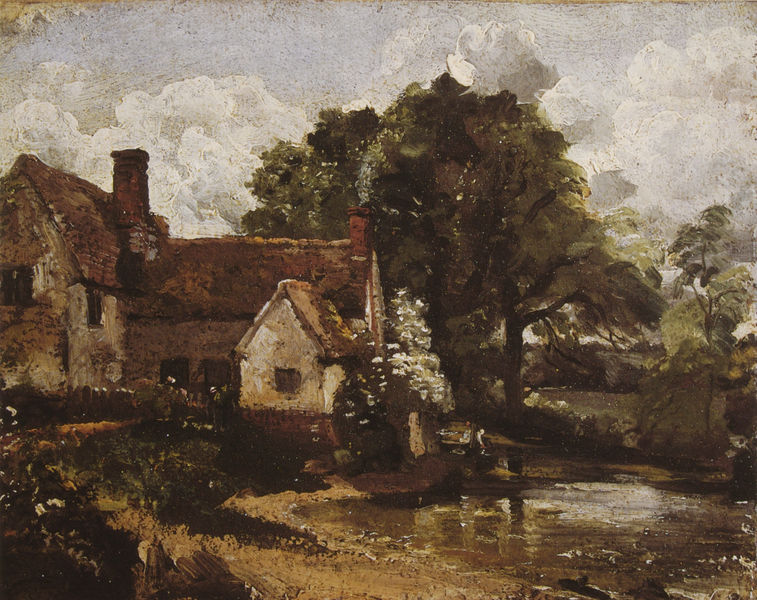
Titel: Willy Lott's House
Künstler: John Constable
Standort: Ipswich (UK)
Institution: Ipswich Museums and Art Galleries
Schlagwörter: baum, blau, blätter, dunkel, gemälde, himmel, laub, mann, schatten, wasser, weiß, wolken, aquarell, bäume, fluss, grob, grün, impressionismus, landschaft, menschen, ocker, sand, see, teich, ufer, blumen, braun, fenster, frau, grau, licht, strasse, tür, dach, gebäude, gras, haus, rot, weg, wiese, wolke, zaun, beige, malerei, mensch, spiegel, öl, ast, bach, feld, horizont, mühle, natur, spiegelung, stamm, strauch, busch, büsche, sonne, land, kontrast, traurig, wald, boot, dachziegel, kamin, kamine, schornstein, garten, fassade, türen, öde, dorf, dächer, giebel, farbe, bauernhof, herbst, hof, stämme, maler, ölfarbe, ölfarben, bauer, reflexion, anbau, regen, punkte, blühen, fensterladen, bedeckt, wolkig, laubbaum, niederländisch, pinsel, ölmalerei, pinselstrich, rau, putz, ländlich, tümpel, laubbäume, bauernhaus, stall, korinth, esse, fesnter, zeigel, reflektionen, landgut, trist, gemäde, bäusche, bauerhof, kamien, terra, rauchfang, ätter, us, landhaue, rauchfänge, bastell, mühlraud, terrormaus